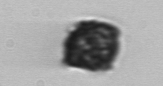
Label: Kryptoperidinium_triquetrum